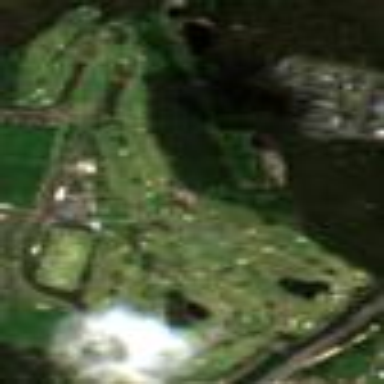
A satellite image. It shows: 18-hole golf course categorized under leisure land.